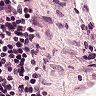
Metastatic tissue present: no